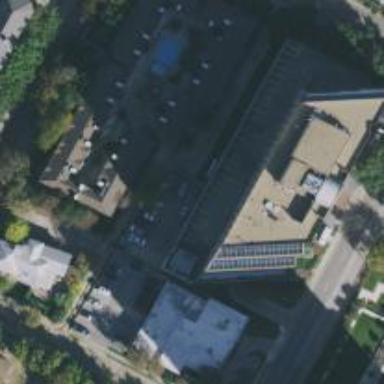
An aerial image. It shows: Office building.